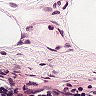
Metastatic tissue present: no